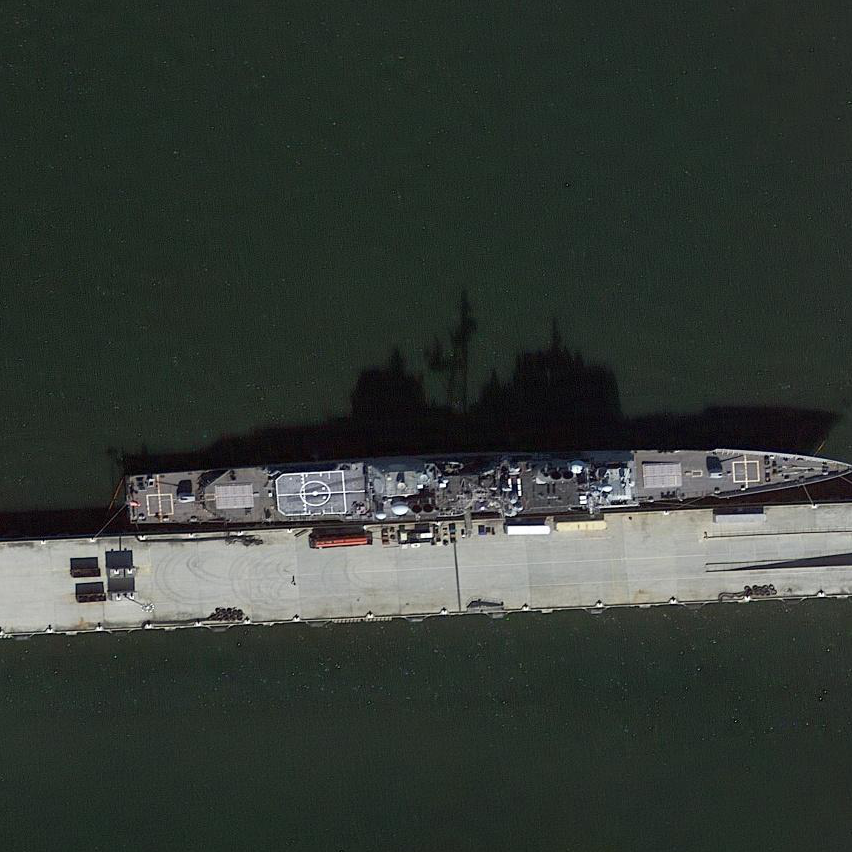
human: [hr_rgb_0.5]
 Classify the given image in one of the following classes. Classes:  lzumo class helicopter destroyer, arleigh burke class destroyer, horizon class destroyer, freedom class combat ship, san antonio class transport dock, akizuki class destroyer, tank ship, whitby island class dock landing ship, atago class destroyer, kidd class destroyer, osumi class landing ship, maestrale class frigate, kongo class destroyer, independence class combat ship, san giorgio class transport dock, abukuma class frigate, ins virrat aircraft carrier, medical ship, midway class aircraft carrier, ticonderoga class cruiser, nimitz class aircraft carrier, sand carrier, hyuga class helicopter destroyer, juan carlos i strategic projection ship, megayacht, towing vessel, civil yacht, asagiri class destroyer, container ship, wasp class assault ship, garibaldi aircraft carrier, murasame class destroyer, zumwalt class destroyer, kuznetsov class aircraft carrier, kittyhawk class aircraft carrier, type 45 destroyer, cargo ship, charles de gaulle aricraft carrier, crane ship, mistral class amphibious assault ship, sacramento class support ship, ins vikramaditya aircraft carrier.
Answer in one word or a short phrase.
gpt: Ticonderoga class cruiser